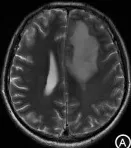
The left forehead adjacent to the cerebral falx shows a nodular equal or slightly longer T1, T2 signal (A,B), surrounded by edema around the shadow. The lesion is connected to the wide base of the adjacent meninges. The adjacent cerebral convolution was an arc-shape under pressure.
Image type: radiology (mri)